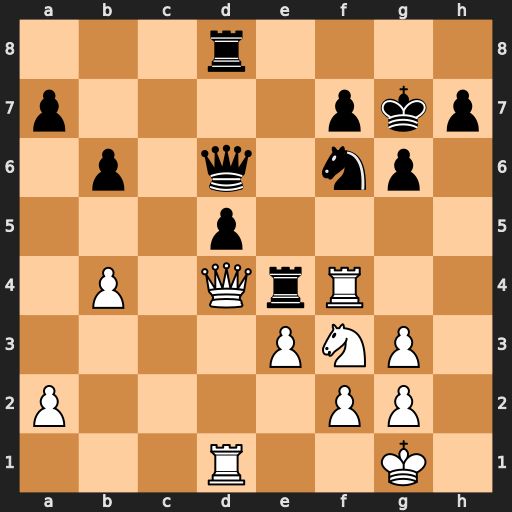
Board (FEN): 3r4/p4pkp/1p1q1np1/3p4/1P1QrR2/4PNP1/P4PP1/3R2K1
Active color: w
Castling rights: -
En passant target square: -
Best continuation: Rxe4 dxe4 Qxd6 Rxd6 Rxd6